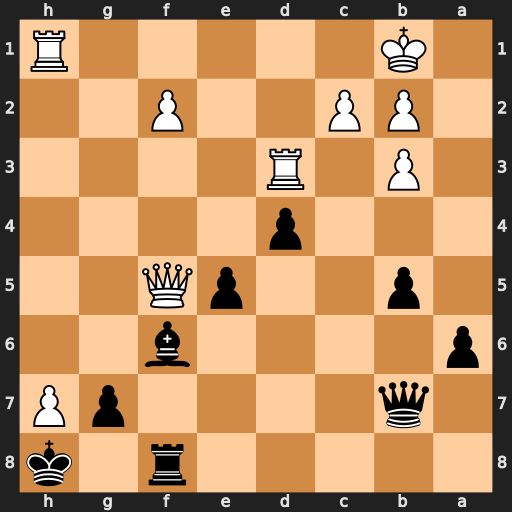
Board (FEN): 5r1k/1q4pP/p4b2/1p2pQ2/3p4/1P1R4/1PP2P2/1K5R
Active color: b
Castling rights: -
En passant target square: -
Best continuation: Qxh1+